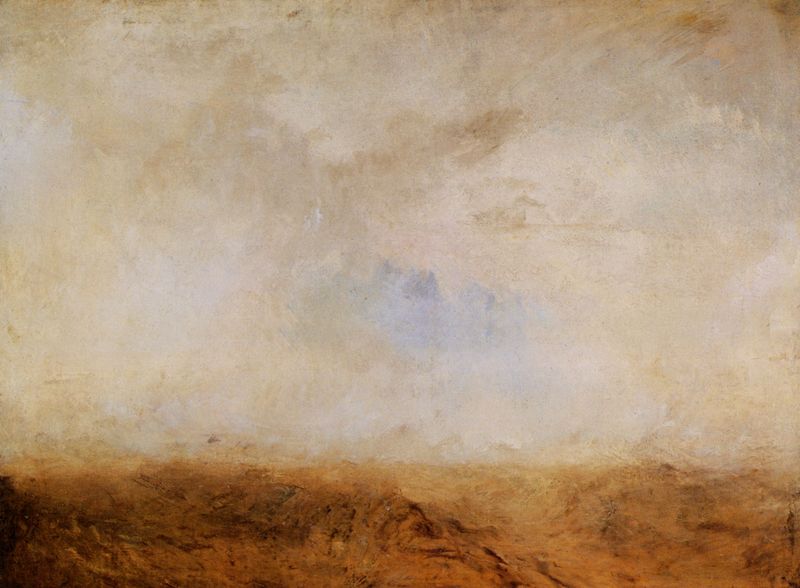
Titel: Seelandschaft
Künstler: William Turner
Standort: London
Institution: Tate Gallery
Schlagwörter: blau, felsen, gemälde, gewitter, himmel, meer, wasser, weiß, wolken, aquarell, gelb, impressionismus, landschaft, ocker, sand, see, braun, grau, hell, licht, schwarz, stroh, gras, weg, wiese, wolke, beige, malerei, stein, bild, öl, erde, feld, horizont, horizontlinie, hügel, natur, weite, wind, einsam, pastos, boden, england, erdig, gischt, schiff, strand, welle, wellen, studie, acker, getreide, heu, abstrakt, dünen, fels, gebirge, modern, wüste, öde, nebel, tag, herbst, romantik, aufgewühlt, gewalt, orkan, querformat, seestück, sturm, turner, unwetter, wetter, woge, wogen, duktus, stimmung, ölfarbe, steppe, kornfeld, impression, unscharf, rechteck, diesig, ödnis, wirbel, wolkig, leinwand, ölmalerei, pinselstrich, trüb, verschwommen, verwischt, malerisch, brauntöne, graublau, lichtstimmung, waagerecht, london, schemen, gewellt, difus, geisterhaft, sandsturm, gouache, landschsft, william, wolkenloch, verhangen, william turner, undurchsichtig, romantiker, lichtblick, willam, bedckt, dunkle wolken, nebelartig, sturmwind, trockene, wilam, windsturm, wolkenbedeckt, umwölkt, national gallery, 19. jahrhundert, 19. jahrhunder, wüstensturm, umwogt